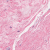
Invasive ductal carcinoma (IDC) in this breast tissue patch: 0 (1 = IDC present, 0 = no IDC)